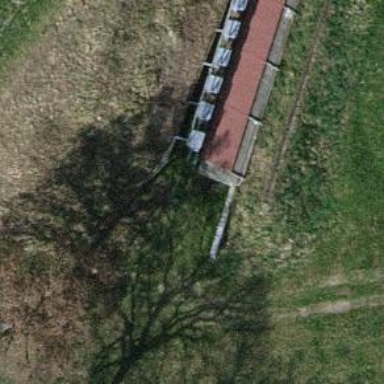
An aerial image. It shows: Retaining wall.